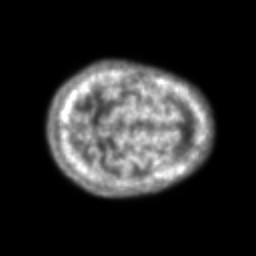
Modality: PET
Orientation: axial
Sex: female
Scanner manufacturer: ge